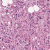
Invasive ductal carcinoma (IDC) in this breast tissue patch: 1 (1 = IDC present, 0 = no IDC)